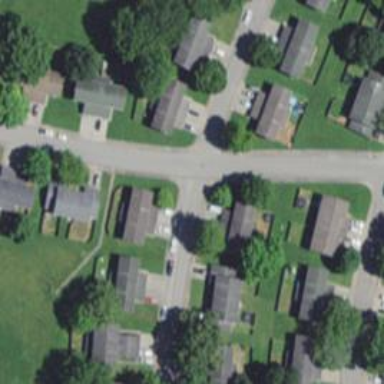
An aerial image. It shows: Residential road with separate asphalt sidewalk.